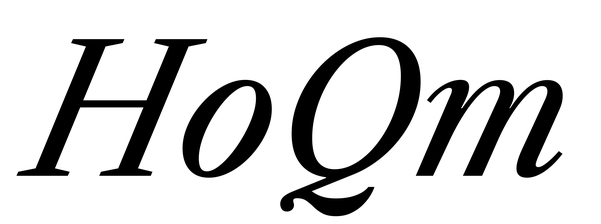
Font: LibreCaslonText-Italic_Italic